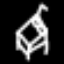
Label: bed